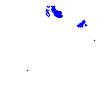
Particle: electron